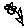
Label: flower